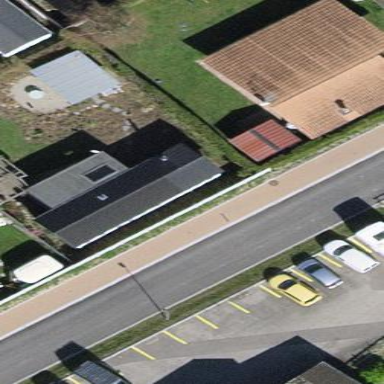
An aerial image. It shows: Static caravan.